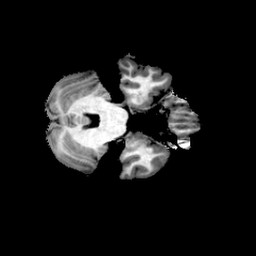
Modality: T1w
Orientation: axial
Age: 20
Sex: female
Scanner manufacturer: philips
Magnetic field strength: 3 T
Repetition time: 0.0082 s
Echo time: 0.0037 s